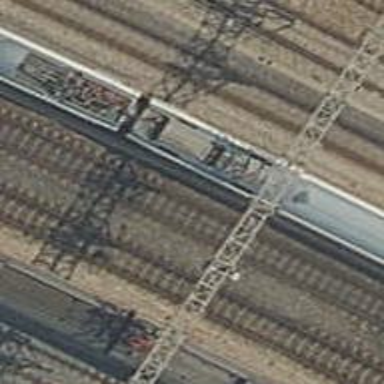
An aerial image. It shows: Railway with electrified contact lines.